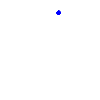
Particle: pion